Question: I'm reading <URL> about cherry-picking and there is the following picture there:

However, this picture seems misleading to me. From my simple test, it appears that, not just the difference, but the entire file content is merged. Here is the experiment:
I have this commit graph:
'''
A--B
C
'''
Commit 'A' had this content in 'file.txt':
'''
l1
l2
l3
'''
Commit 'B' had small change:
'''
l1
l2-new
l3
'''
Commit 'C' had small change:
'''
l1
l2
l3-new
'''
So now I'm trying to replay commit 'B' on the commit 'C' using cherry-pick,
'''
git cherry-pick B
'''
and I get a conflict,
'''
<<<<<<< HEAD
l2
l3-new
=======
l2-3
l3
>>>>>>> C
'''
which should not be there if only changes were applied. Since I didn't touch 'l2' line in my 'C' commit, it should have applied smoothly. Am I right?
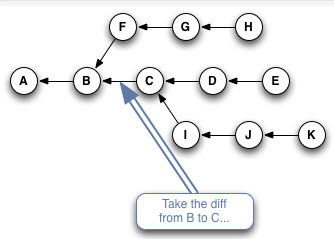
Answer: 'Git' stores files, but it generates and uses diffs in a lot of places.
A 'diff' records the state of the affected lines before and after the commit; it also stores one line of text from before and after the modified area. 'Git' uses this information to avoid data loss and inconsistencies.
Let's say we created branches named 'A', 'B' and 'C' on the commits having these names in your description.
'''
$ git diff A B -- file.txt
diff --git a/file.txt b/file.txt
index f0f2307..0acba21 100644
--- a/file.txt
+++ b/file.txt
@@ -1,3 +1,3 @@
l1
-l2
+l2-new
l3
'''
I asked 'Git' to display the changes on file 'file.txt' between commits 'A' and 'B'.
The format is a variation of the and it is explained on the Wikipedia page about the <URL>.
In simple words, this 'diff' says: change line 2 of the file from 'l2' to 'l2-new' but only if line 1 is 'l1' and line 3 is 'l3'. Even that only line 2 of the file was changed, 'Git' includes also the lines 1 and line 3 of the file in the 'diff'. They are the context of the change that happened on line 2.
In this case the file is small and lines 1-3 represent the entire file. 'Git' doesn't use the entire file, it only guards any block of lines that changed with 1 line before the change and 1 line after the change. If, for example, the file has 20 lines and we change lines 12 and 13, the 'diff' contains lines 11-14.
Back to what our 'diff', on commit 'C' the file looks like:
'''
l1
l2
l3-new
'''
but in order to apply the 'diff', 'Git' expects it to look like:
'''
l1
l2
l3
'''
Because its expectations are not met, 'Git' cannot apply the 'diff' safely and decides this is a conflict.
### Why does Git need the context lines?
Let's say on commit 'C' we deleted the second line. The file will look like:
'''
l1
l3
'''
Then we cherry-pick commit 'B', and apply the changes it introduced (change the line 2 from 'l2' to 'l2-new') . The file will look now like:
'''
l1
l2-new
'''
Wait a moment! 'l3'
I didn't delete the line 'l3' on commit 'C' and I didn't touch it on commit 'B' either. 'Git' always checks the context when it applies a diff and I suppose all the programs that work with diffs do the same.